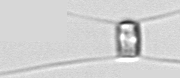
Label: Chaetoceros_tenuissimus